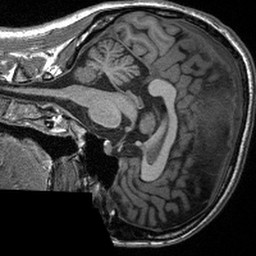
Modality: T1w
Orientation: sagittal
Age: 36
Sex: female